Aerial crown-view tile of a tropical tree (Barro Colorado Island, Panama), acquired 20241112:
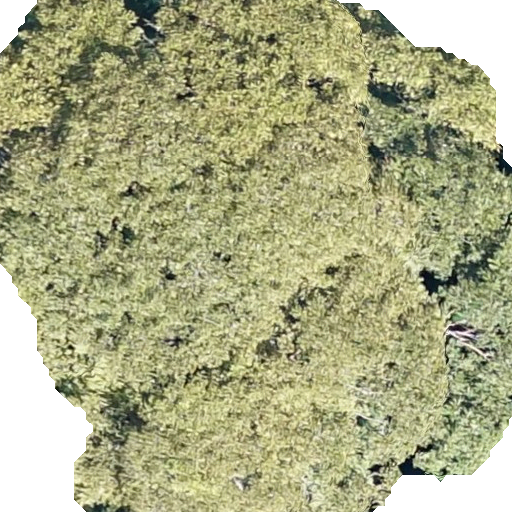
Species: Dipteryx oleifera
GBIF accepted scientific name: Dipteryx oleifera
Crown area: 394.401 m²